Question: ))Hi all, this is my table...

I would like to create a trigger function that whenever 'Total' is INSERTed on the timetype column it would SUM up all timeelapse FROM mytable WHERE fnname = 'ff' AND timetype = 'Lap' but only where timeindex has the highest decimal value (eg. in mytable = 1.1, 2.3, 3.3) (let's say the max possible decimal value its 1.9 or 2.9 or 3.9 and son on). So in the table above the trigger function would automatically sum up all blue highlighted squeares and place it in the last timeelpase row (where timetype = 'Total'). I How can I do that?
Thanks Advanced.
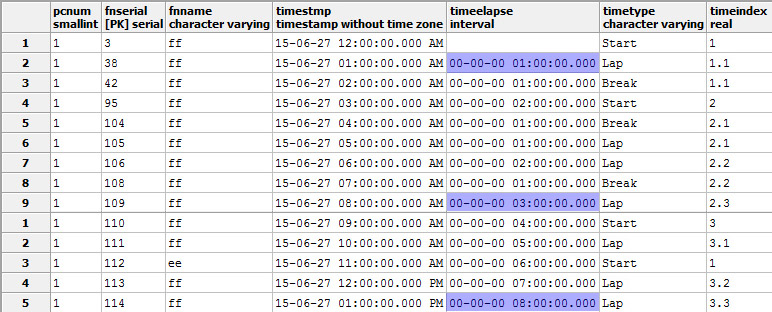
Answer: Group your data by the integer part of timeindex:
'''
select distinct on (floor(timeindex)::int)
floor(timeindex)::int idx, timeindex, timeelapse
from mytable
where fnname = 'ff'
and timetype = 'Lap'
order by 1, 2 desc;
idx | timeindex | timeelapse
-----+-----------+------------
1 | 1.1 | 01:00:00
2 | 2.3 | 03:00:00
3 | 3.3 | 08:00:00
(3 rows)
'''
In the trigger calculate the sum from the above query:
'''
select sum(timeelapse) from (
select distinct on (floor(timeindex)::int)
floor(timeindex)::int idx, timeindex, timeelapse
from mytable
where fnname = 'ff'
and timetype = 'Lap'
order by 1, 2 desc
) alias;
sum
----------
12:00:00
(1 row)
'''